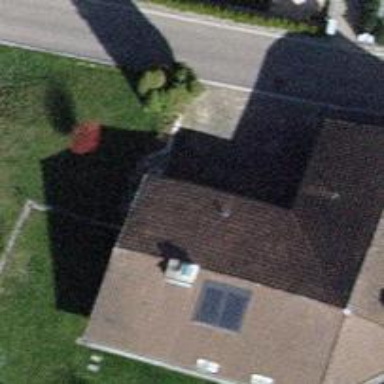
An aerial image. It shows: Simple house.